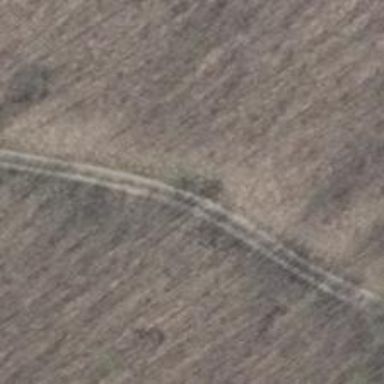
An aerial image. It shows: Ground path.